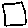
Label: square